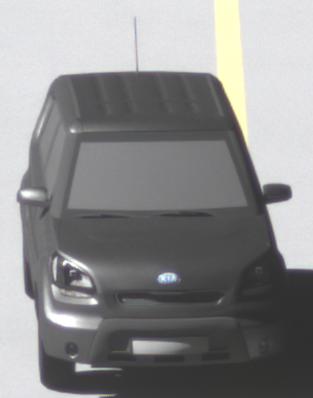
Make: KIA
Model: Soul 1.6
Detailed model: Soul (AM)
Model produced from: 2009/02
Model produced until: 2009/11
Doors: 5
Color: gray
Road condition: dry road
Daytime: morning or afternoon
Contrast: high contrast